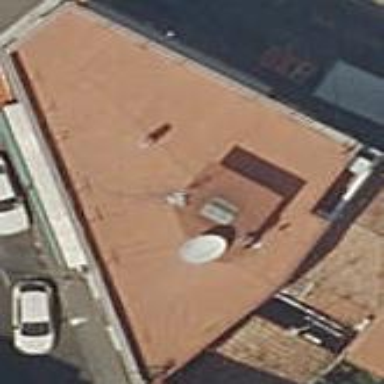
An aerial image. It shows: Image showing building with apartments.